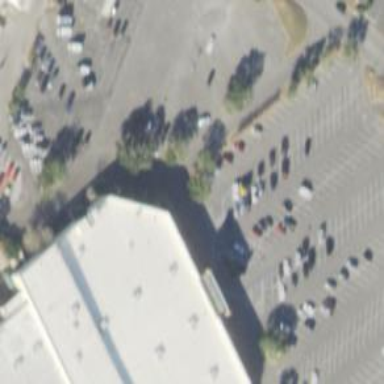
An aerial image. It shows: Parking space is available.